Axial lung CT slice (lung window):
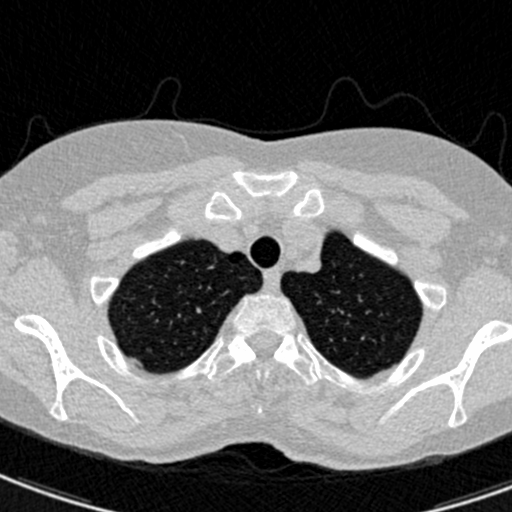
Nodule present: no